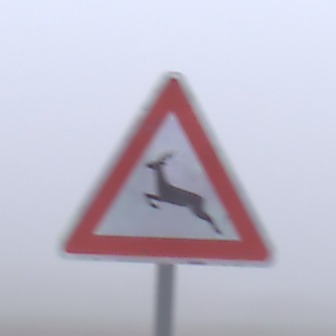
Verkehrszeichen: WildwechselRechts
Umgebung: Outdoor, RoadRail
Tageszeit: MorningAfternoon
Wetter: Overcast
Licht: Natural
Jahreszeit: NotSpecified
Kontrast: LowContrast